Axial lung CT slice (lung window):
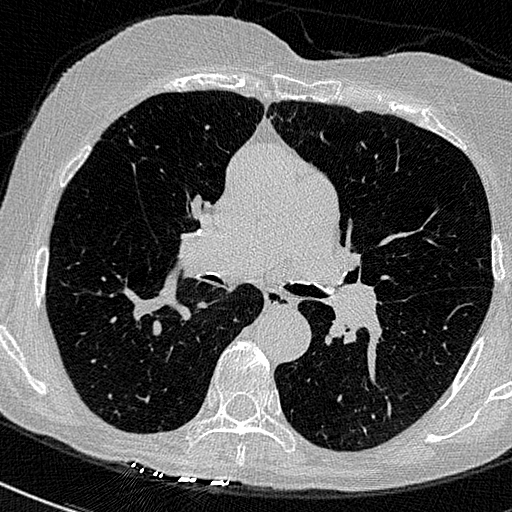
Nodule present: no